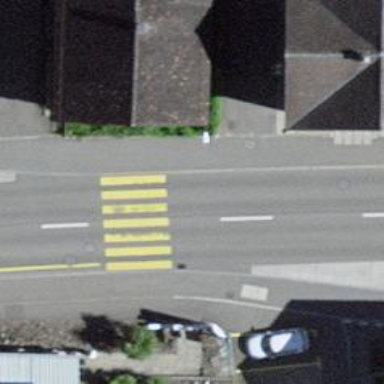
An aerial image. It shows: Asphalt footway with marked zebra crossing.